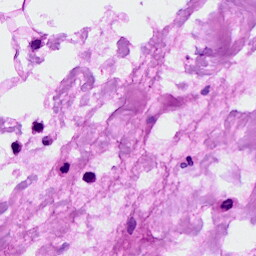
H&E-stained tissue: Breast